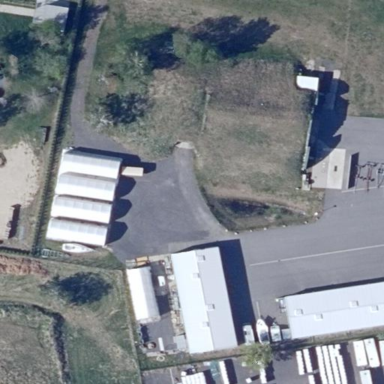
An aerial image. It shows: Bunker building.